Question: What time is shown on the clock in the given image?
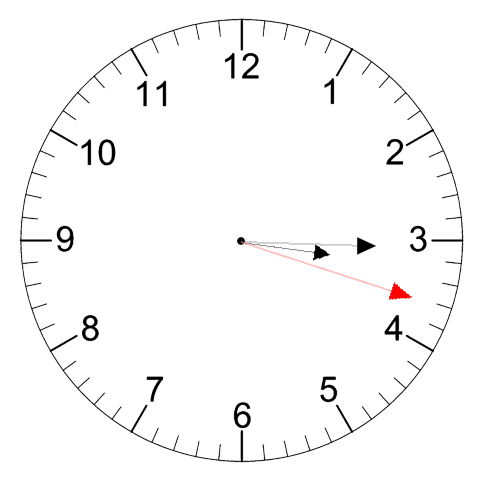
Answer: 03:15:18